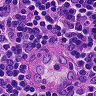
Metastatic tissue present: no